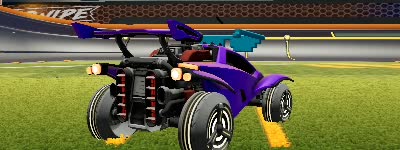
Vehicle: octane